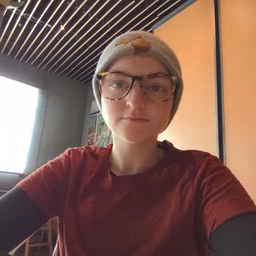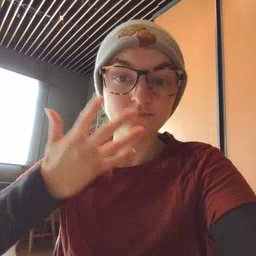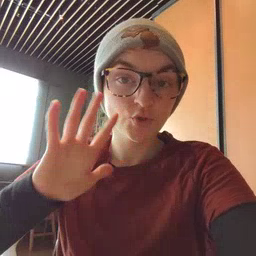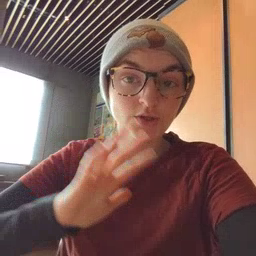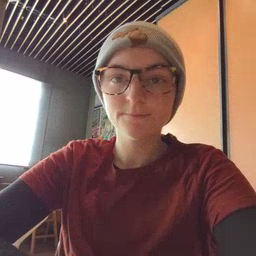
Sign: finish